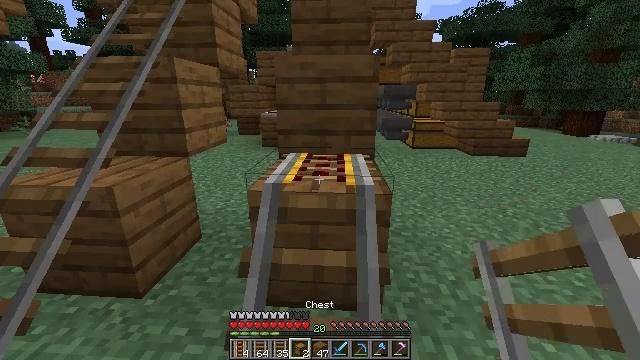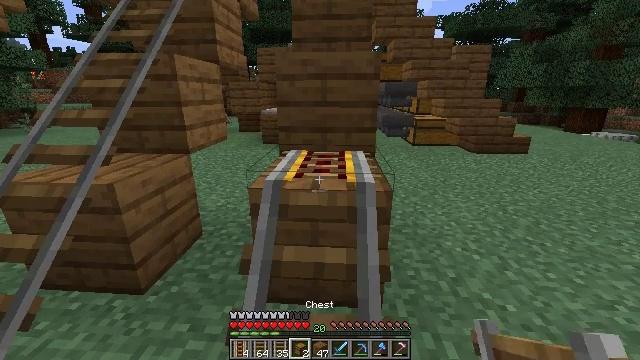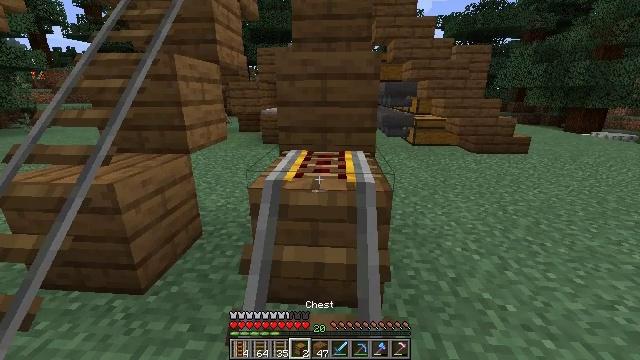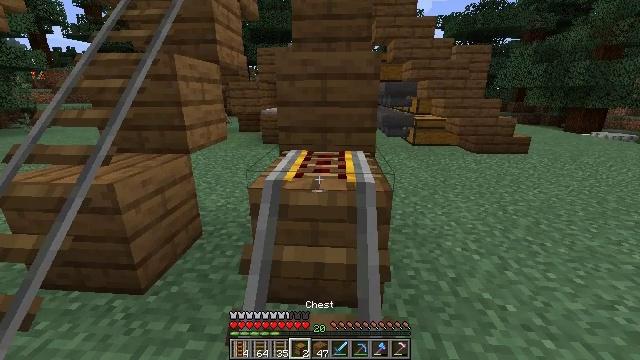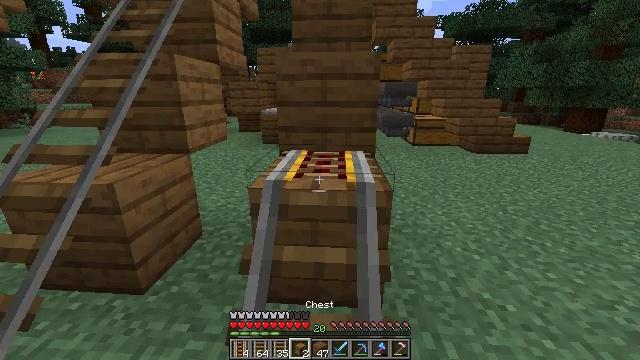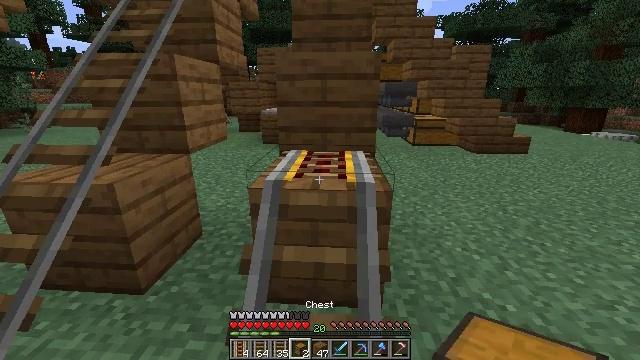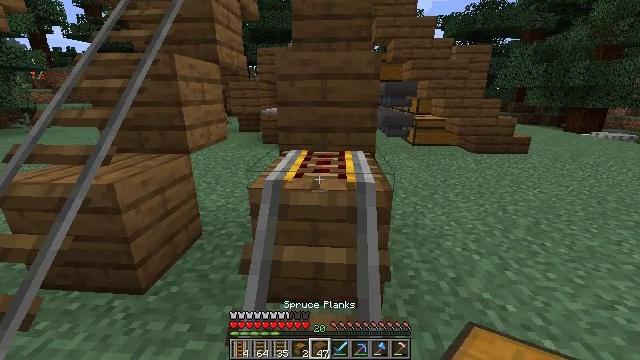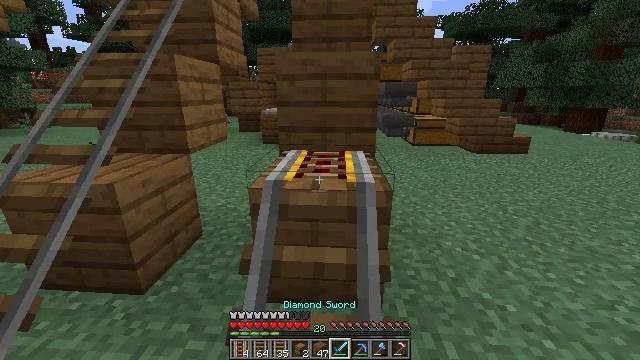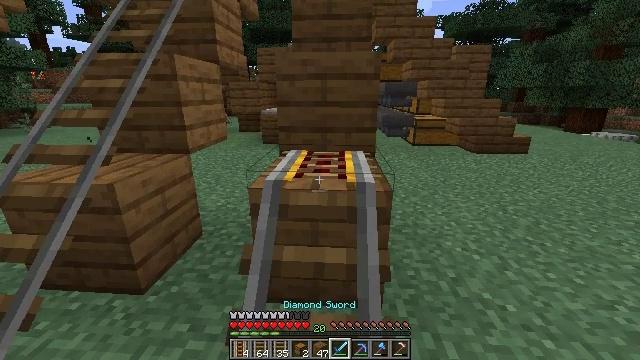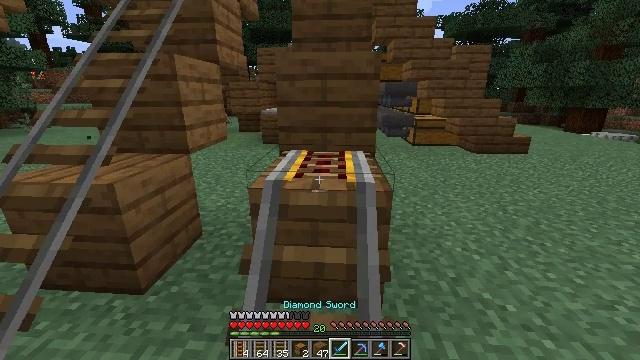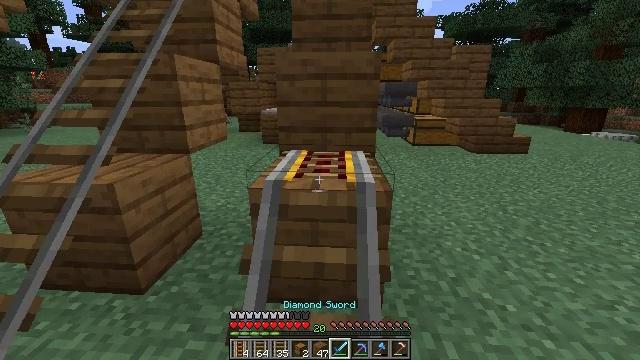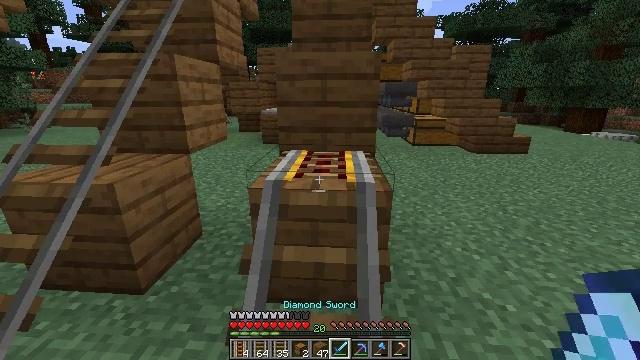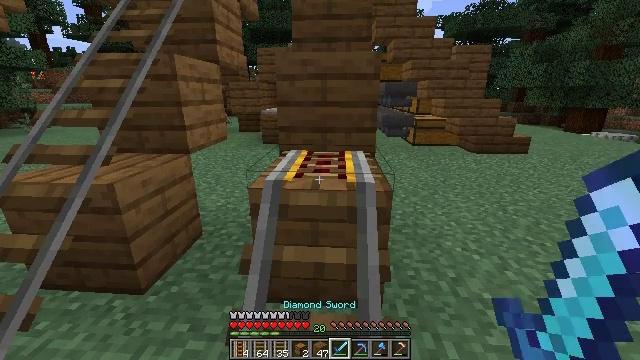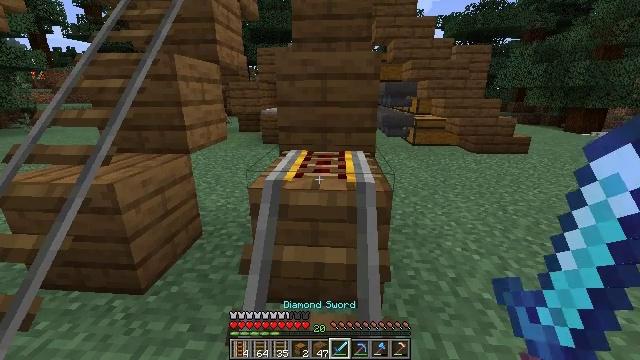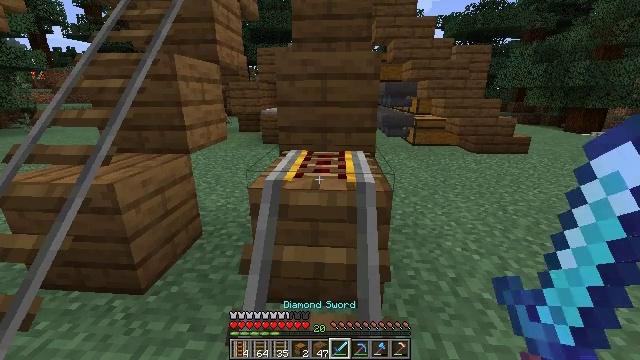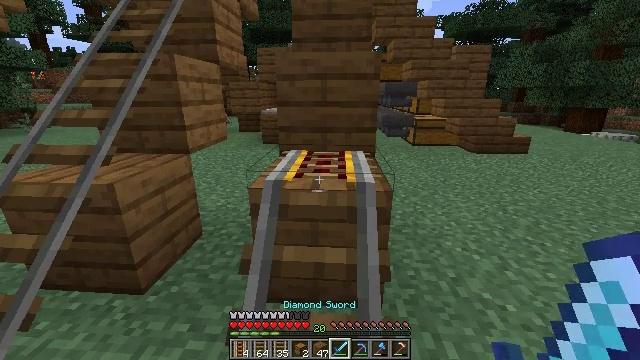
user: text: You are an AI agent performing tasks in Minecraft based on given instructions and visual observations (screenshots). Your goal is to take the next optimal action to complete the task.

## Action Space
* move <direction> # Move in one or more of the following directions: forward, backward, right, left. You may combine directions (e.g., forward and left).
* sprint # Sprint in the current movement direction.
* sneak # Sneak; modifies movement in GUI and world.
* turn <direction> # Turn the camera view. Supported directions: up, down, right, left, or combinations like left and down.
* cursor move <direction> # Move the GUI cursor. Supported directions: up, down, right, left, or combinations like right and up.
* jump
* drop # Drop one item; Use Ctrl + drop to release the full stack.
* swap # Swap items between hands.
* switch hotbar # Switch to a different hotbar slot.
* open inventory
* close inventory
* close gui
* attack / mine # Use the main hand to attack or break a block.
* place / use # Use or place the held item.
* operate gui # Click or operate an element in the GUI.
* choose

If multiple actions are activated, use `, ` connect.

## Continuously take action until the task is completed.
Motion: motion action
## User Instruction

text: Attack the powered rail to remove it.
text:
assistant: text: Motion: no_op
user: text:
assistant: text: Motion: no_op
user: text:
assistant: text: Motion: no_op
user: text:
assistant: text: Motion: no_op
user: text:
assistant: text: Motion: no_op
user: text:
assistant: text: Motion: no_op
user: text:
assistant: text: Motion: no_op
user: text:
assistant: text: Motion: no_op
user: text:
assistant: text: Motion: no_op
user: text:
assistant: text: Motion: no_op
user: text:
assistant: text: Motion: no_op
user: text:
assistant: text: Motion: no_op
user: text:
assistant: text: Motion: no_op
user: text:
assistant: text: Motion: no_op
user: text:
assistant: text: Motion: no_op
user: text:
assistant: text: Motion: no_op
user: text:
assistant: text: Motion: no_op
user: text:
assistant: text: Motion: no_op
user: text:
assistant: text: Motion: no_op
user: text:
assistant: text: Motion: no_op
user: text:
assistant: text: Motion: no_op
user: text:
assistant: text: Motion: no_op
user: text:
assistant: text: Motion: no_op
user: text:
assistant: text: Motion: no_op
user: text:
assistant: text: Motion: no_op
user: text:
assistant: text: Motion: no_op
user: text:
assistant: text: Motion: no_op
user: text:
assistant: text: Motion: no_op
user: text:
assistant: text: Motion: turn up
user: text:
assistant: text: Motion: no_op